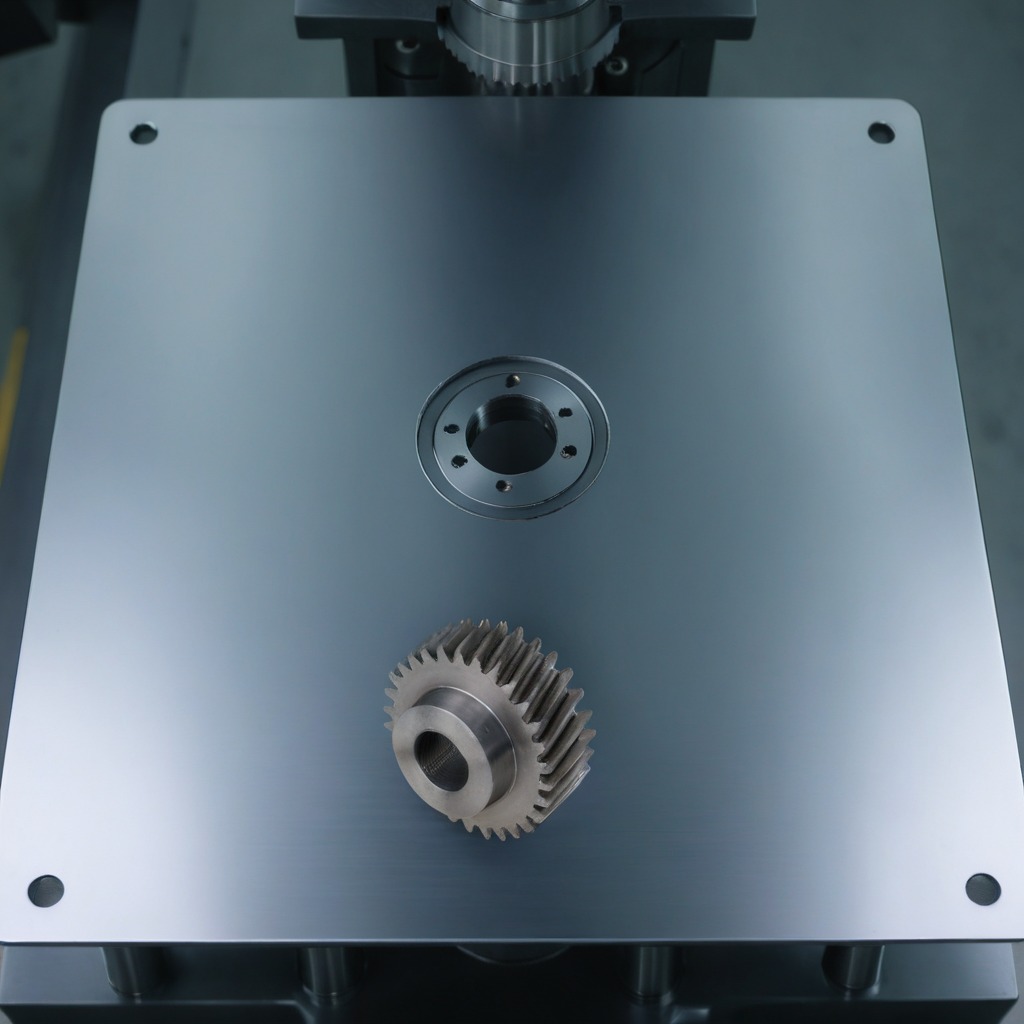
A steel gear with teeth is lying on a metal table in a machine shop under fluorescent lights.